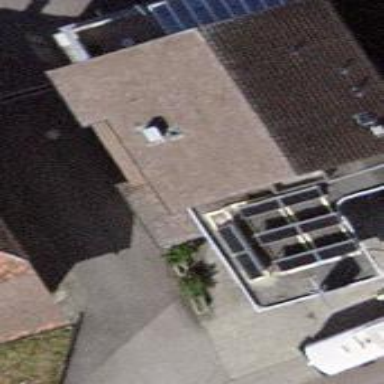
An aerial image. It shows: Building with ridged roof.